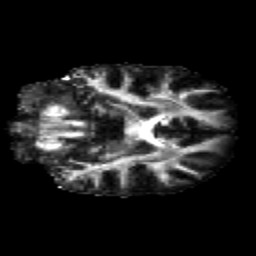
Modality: FA
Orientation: coronal
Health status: healthy
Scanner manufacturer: siemens
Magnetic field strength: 3 T
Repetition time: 12 s
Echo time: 0.092 s